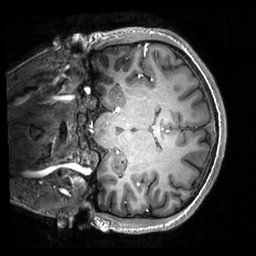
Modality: T1w
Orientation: coronal
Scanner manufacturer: philips
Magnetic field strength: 7 T
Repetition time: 0.008 s
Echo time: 0.001974 s